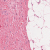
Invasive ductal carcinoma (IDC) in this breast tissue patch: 1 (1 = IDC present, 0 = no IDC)